Field crop: maize
Growth stage: 2
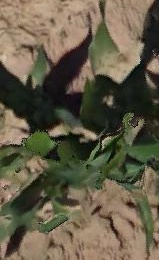
Species: maize